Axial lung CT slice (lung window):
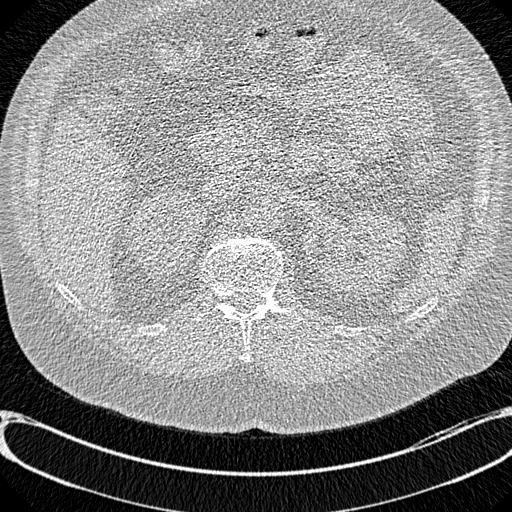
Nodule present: no